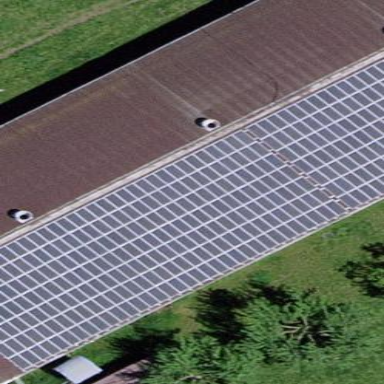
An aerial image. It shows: Solar power generator utilizing photovoltaic technology with solar photovoltaic panels.